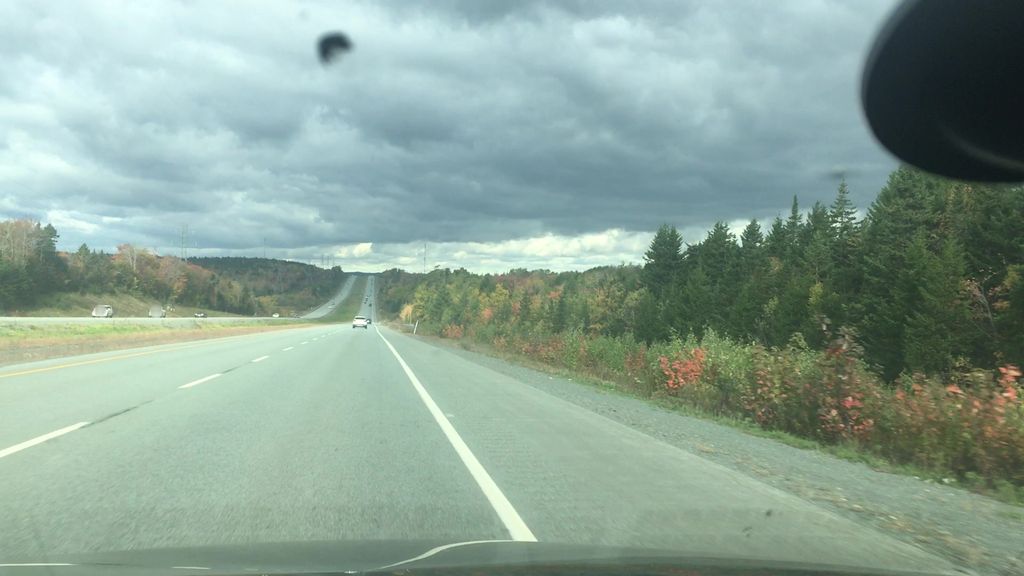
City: halifax